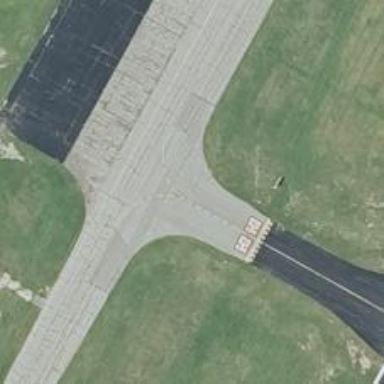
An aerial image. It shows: Image of taxiway at airport.